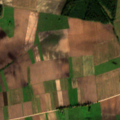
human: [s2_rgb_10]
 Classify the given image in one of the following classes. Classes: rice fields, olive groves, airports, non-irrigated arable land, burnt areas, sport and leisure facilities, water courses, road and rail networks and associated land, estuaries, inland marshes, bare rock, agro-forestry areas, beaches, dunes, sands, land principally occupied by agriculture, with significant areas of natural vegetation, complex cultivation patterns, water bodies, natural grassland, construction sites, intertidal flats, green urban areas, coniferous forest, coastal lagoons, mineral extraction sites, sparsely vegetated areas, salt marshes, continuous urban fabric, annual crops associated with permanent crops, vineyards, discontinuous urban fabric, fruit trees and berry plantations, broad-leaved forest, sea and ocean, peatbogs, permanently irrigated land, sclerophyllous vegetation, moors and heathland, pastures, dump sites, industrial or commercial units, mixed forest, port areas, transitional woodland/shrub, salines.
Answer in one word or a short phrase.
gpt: non-irrigated arable land, pastures, complex cultivation patterns, broad-leaved forest, mixed forest